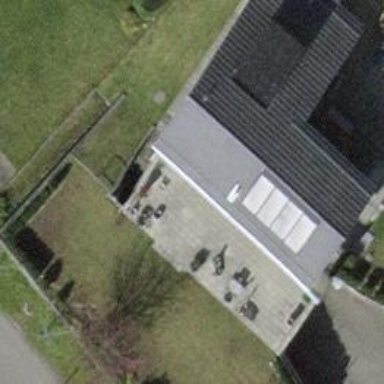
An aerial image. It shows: Detached building.